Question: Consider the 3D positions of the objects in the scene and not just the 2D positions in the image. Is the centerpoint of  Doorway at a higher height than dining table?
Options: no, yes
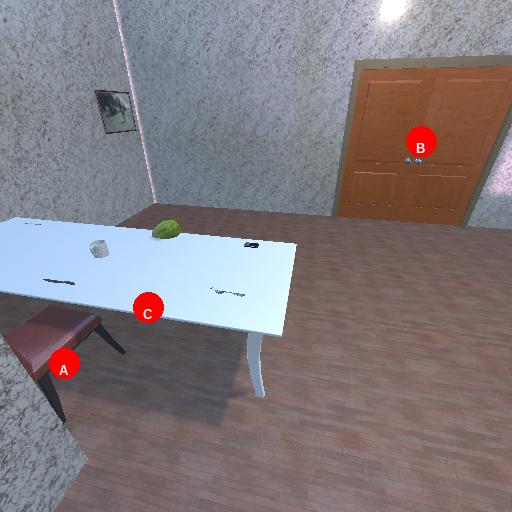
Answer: no